Question: I have this CSS to show a water mark inside a div:
'''
background-image: url("../Images/Watermark02.png") !important;
background-repeat: no-repeat;
background-attachment: fixed;
background-position: right bottom;
'''
the behavior is shown in the below image, can somebody help me and tell me what is missing to get it to work on Chrome just like FF?

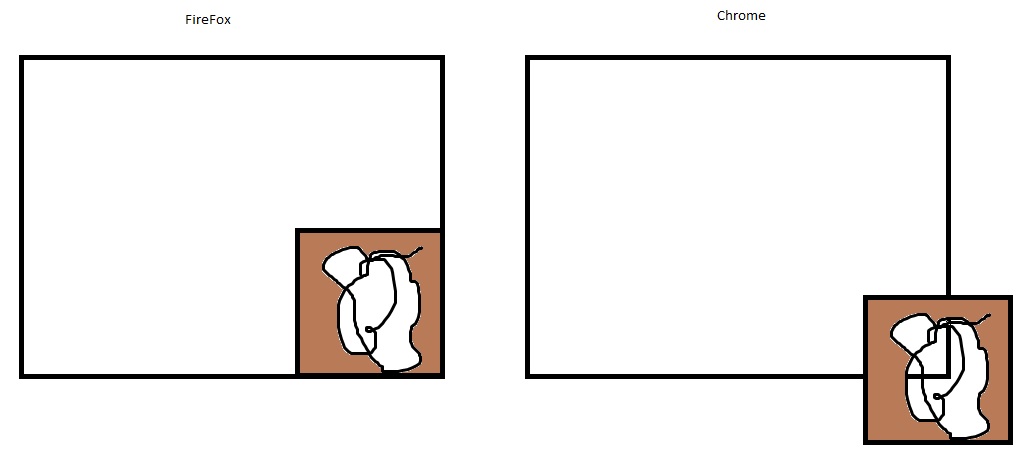
Answer: You can fix this by removing . The "fixed" value is relative to the screen, not the you have the background image inside of. Granted it's possible this is due to something else, but I will need to see the rest of your CSS/HTML.
'''
background-attachment: fixed; /* Remove this */
'''
I've set up a jsfiddle for you here: <URL>